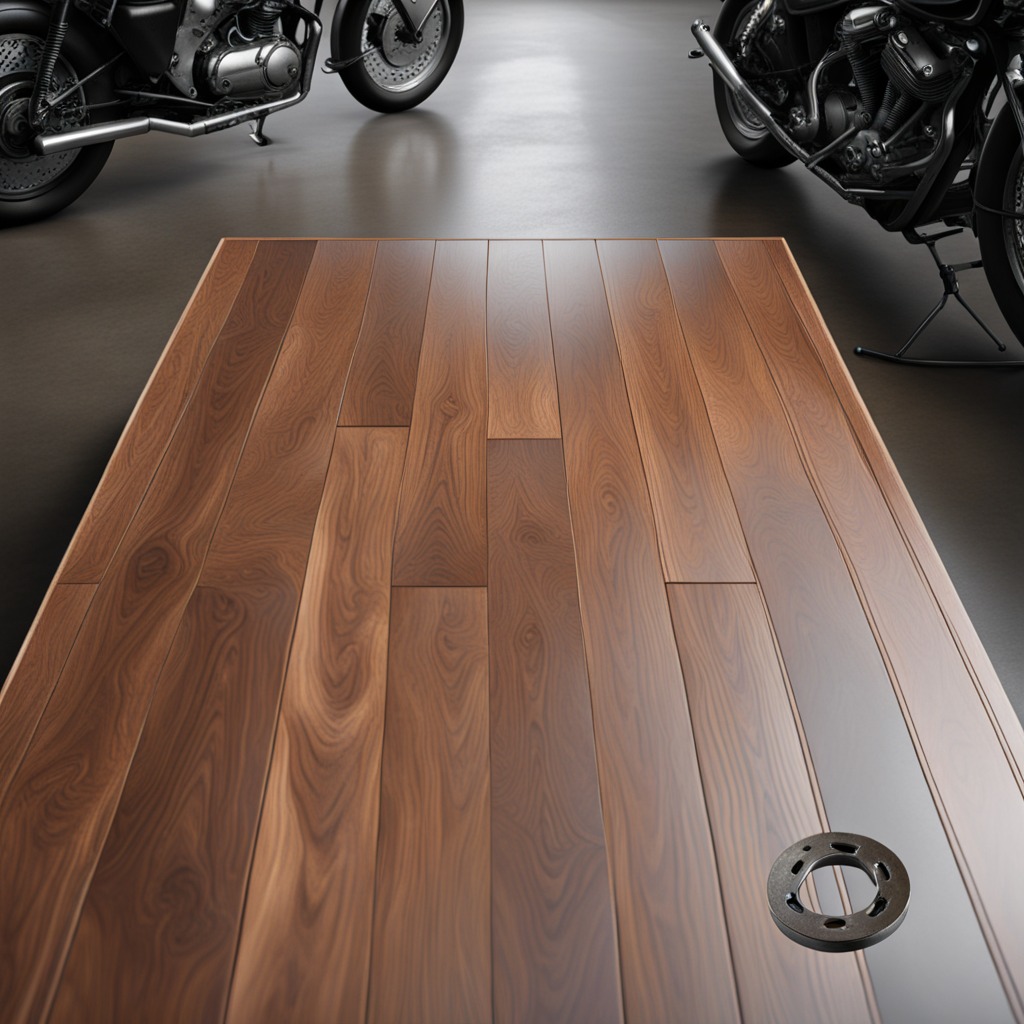
A flat metal washer lies on the wooden table in a vintage motorcycle garage.